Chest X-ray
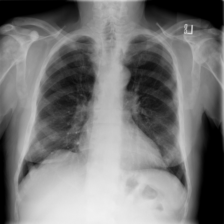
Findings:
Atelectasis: negative
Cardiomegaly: negative
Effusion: negative
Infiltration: negative
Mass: negative
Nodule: negative
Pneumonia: negative
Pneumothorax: negative
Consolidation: negative
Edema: negative
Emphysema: negative
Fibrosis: negative
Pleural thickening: negative
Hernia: negative